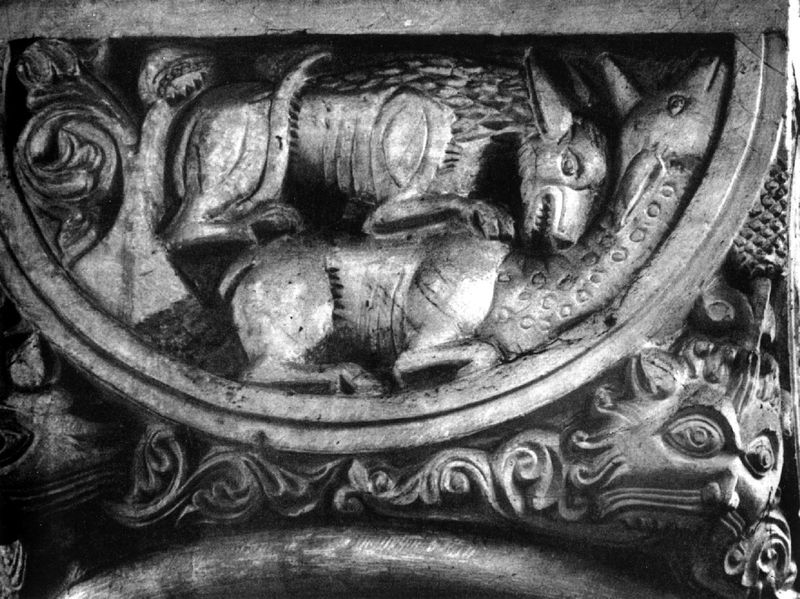
Titel: Hamersleben, ehem. Augustiner - Stiftskirche St. Pankratius
Standort: Hamersleben (EU - D - Sachsen-Anhalt)
Schlagwörter: baum, kopf, wolf, ausschnitt, blumen, fenster, holz, säule, tür, hund, tiere, wand, gesicht, stein, hals, pflanze, rund, relief, nacken, detail, verzierung, metall, foto, lamm, schwarzweiß, jagd, kapitell, schnitzerei, halbkreis, halbrund, pfote, zähne, beute, kitz, reh, leiden, maul, fressen, jagt, beissen, umbringen, reissen, fratze, junges, schnitzung, giraffe, rekitz, jagddarstellung, teufelsmaul